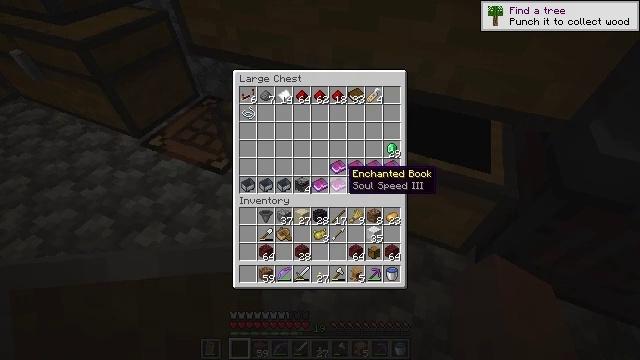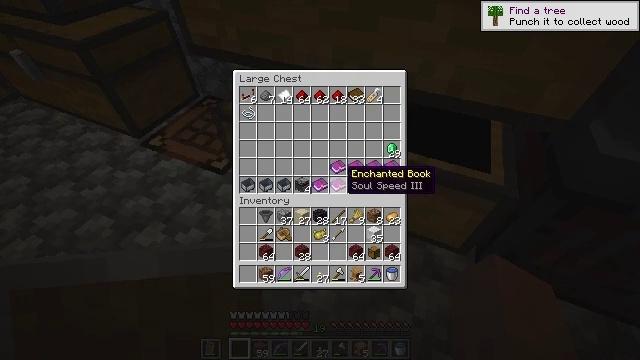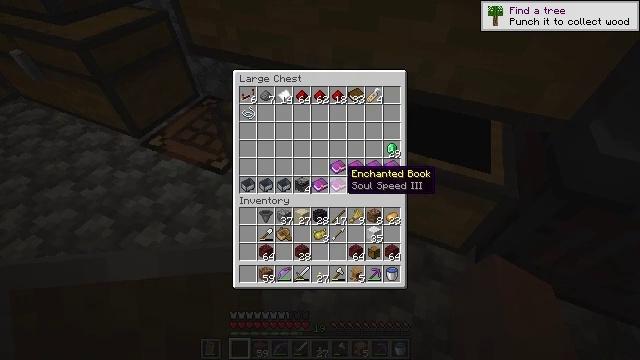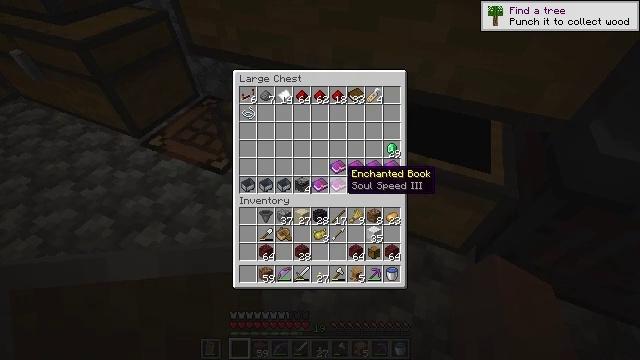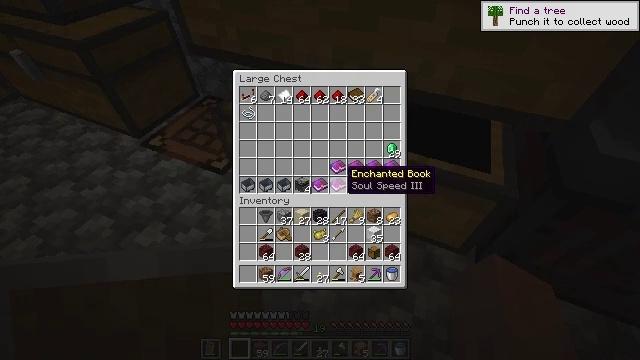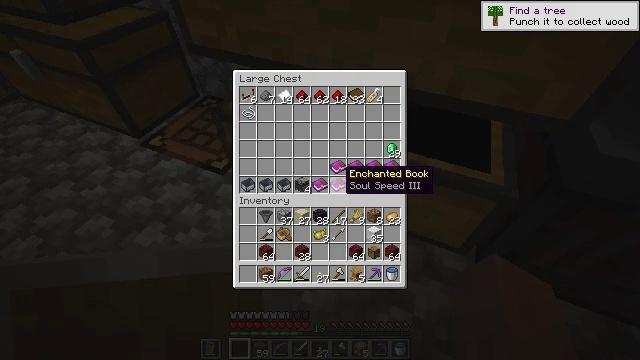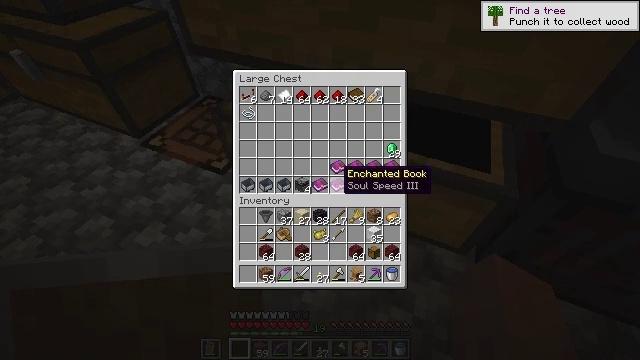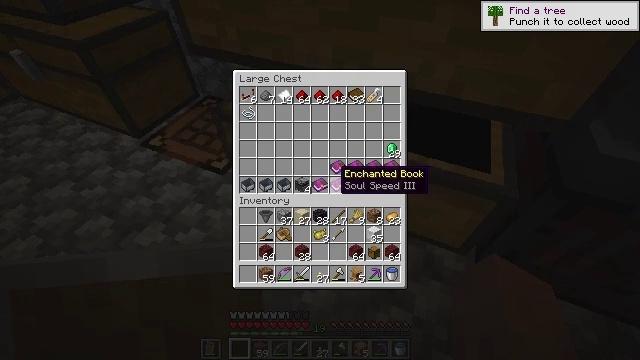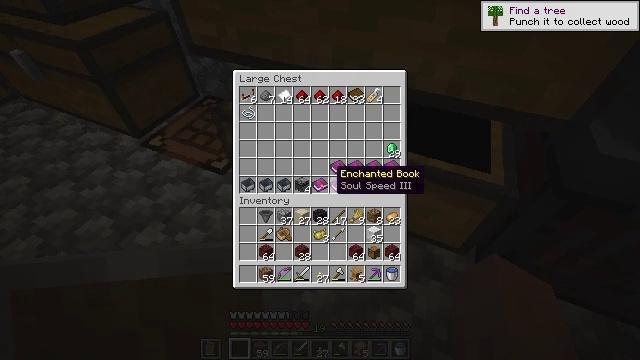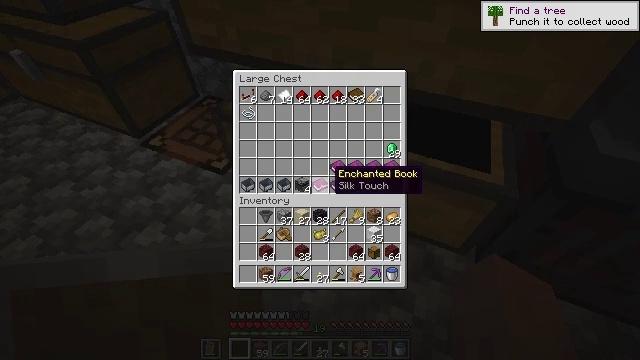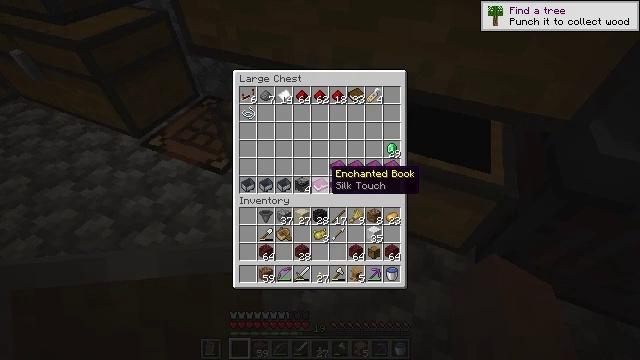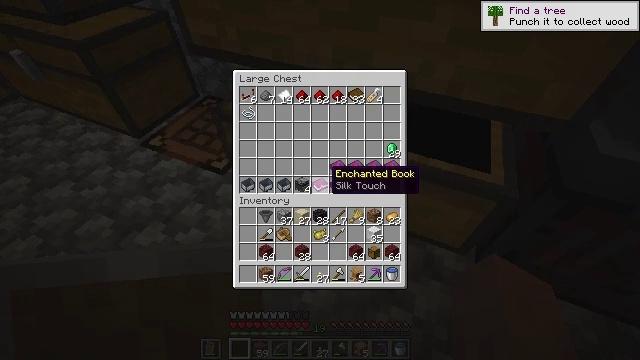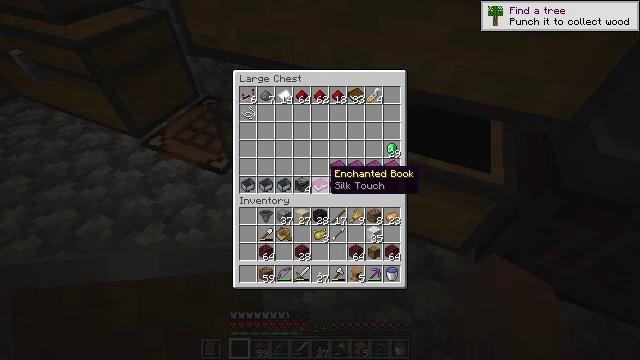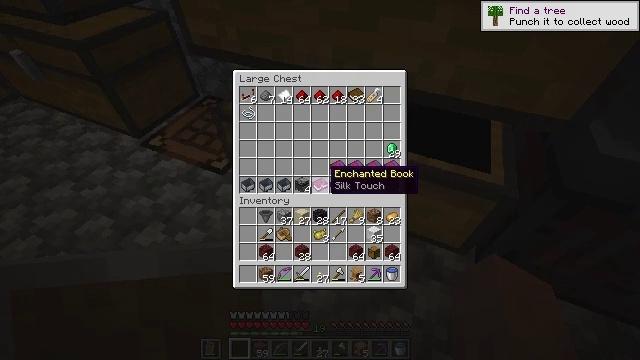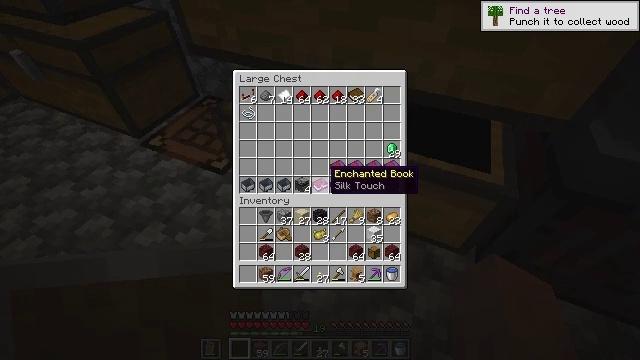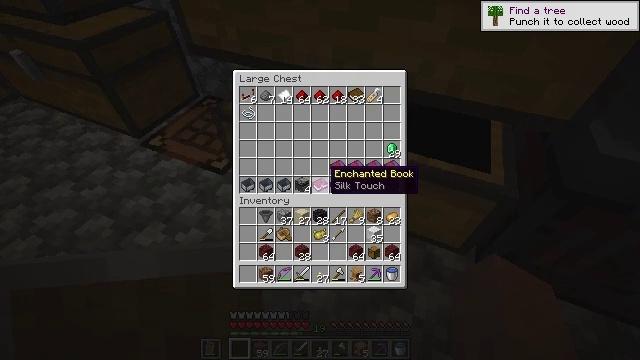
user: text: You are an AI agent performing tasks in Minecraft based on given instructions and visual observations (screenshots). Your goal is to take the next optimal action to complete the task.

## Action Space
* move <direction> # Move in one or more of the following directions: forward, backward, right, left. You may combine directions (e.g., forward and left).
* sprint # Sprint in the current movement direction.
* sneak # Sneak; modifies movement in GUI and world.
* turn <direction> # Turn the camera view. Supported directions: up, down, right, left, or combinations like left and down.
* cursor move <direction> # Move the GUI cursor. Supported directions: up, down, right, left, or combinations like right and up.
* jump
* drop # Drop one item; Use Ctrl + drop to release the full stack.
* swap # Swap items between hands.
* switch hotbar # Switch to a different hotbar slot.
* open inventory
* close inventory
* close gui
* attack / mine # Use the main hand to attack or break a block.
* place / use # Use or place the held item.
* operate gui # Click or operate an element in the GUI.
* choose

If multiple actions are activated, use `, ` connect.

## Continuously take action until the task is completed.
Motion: motion action
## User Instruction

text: Get an oak sign from crafting table.
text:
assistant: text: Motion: no_op
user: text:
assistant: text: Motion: no_op
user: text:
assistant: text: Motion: no_op
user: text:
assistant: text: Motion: no_op
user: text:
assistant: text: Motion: no_op
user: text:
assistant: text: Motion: no_op
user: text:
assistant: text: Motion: no_op
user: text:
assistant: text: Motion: no_op
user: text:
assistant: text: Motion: no_op
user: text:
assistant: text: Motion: no_op
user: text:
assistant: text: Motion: no_op
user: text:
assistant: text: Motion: no_op
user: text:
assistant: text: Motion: no_op
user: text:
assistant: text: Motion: no_op
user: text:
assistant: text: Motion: no_op
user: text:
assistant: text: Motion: no_op
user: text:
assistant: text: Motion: no_op
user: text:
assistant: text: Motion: no_op
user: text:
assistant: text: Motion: no_op
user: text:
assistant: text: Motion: no_op
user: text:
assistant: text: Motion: no_op
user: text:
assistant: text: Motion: no_op
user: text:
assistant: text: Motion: no_op
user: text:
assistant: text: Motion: no_op
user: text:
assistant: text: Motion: no_op
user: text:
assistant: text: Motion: no_op
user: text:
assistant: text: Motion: no_op
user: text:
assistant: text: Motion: no_op
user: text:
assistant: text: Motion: no_op
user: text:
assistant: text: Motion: no_op